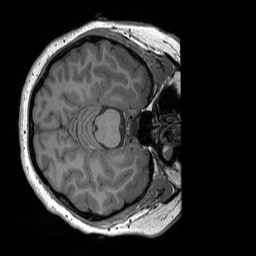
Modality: T1w
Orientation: axial
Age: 25
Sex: female
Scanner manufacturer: siemens
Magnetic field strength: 3 T
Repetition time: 1.9 s
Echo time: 0.00252 s